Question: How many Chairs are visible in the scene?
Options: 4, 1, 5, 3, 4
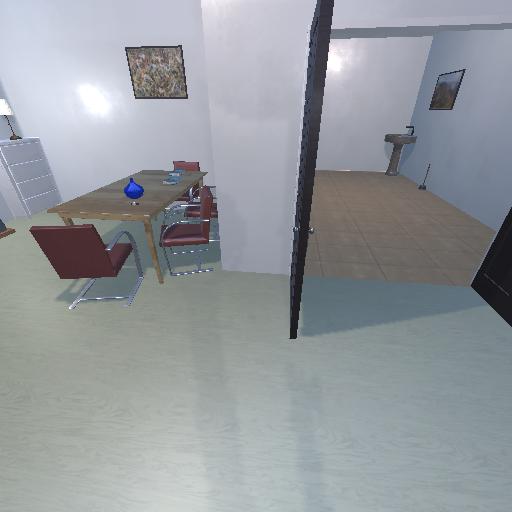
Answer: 4